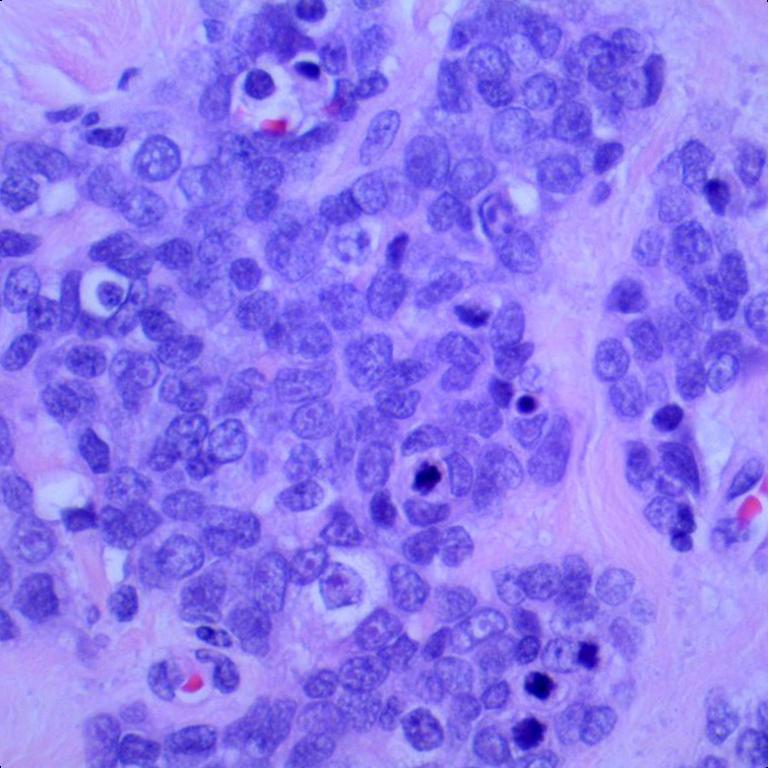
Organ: lung
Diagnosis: squamous carcinomas